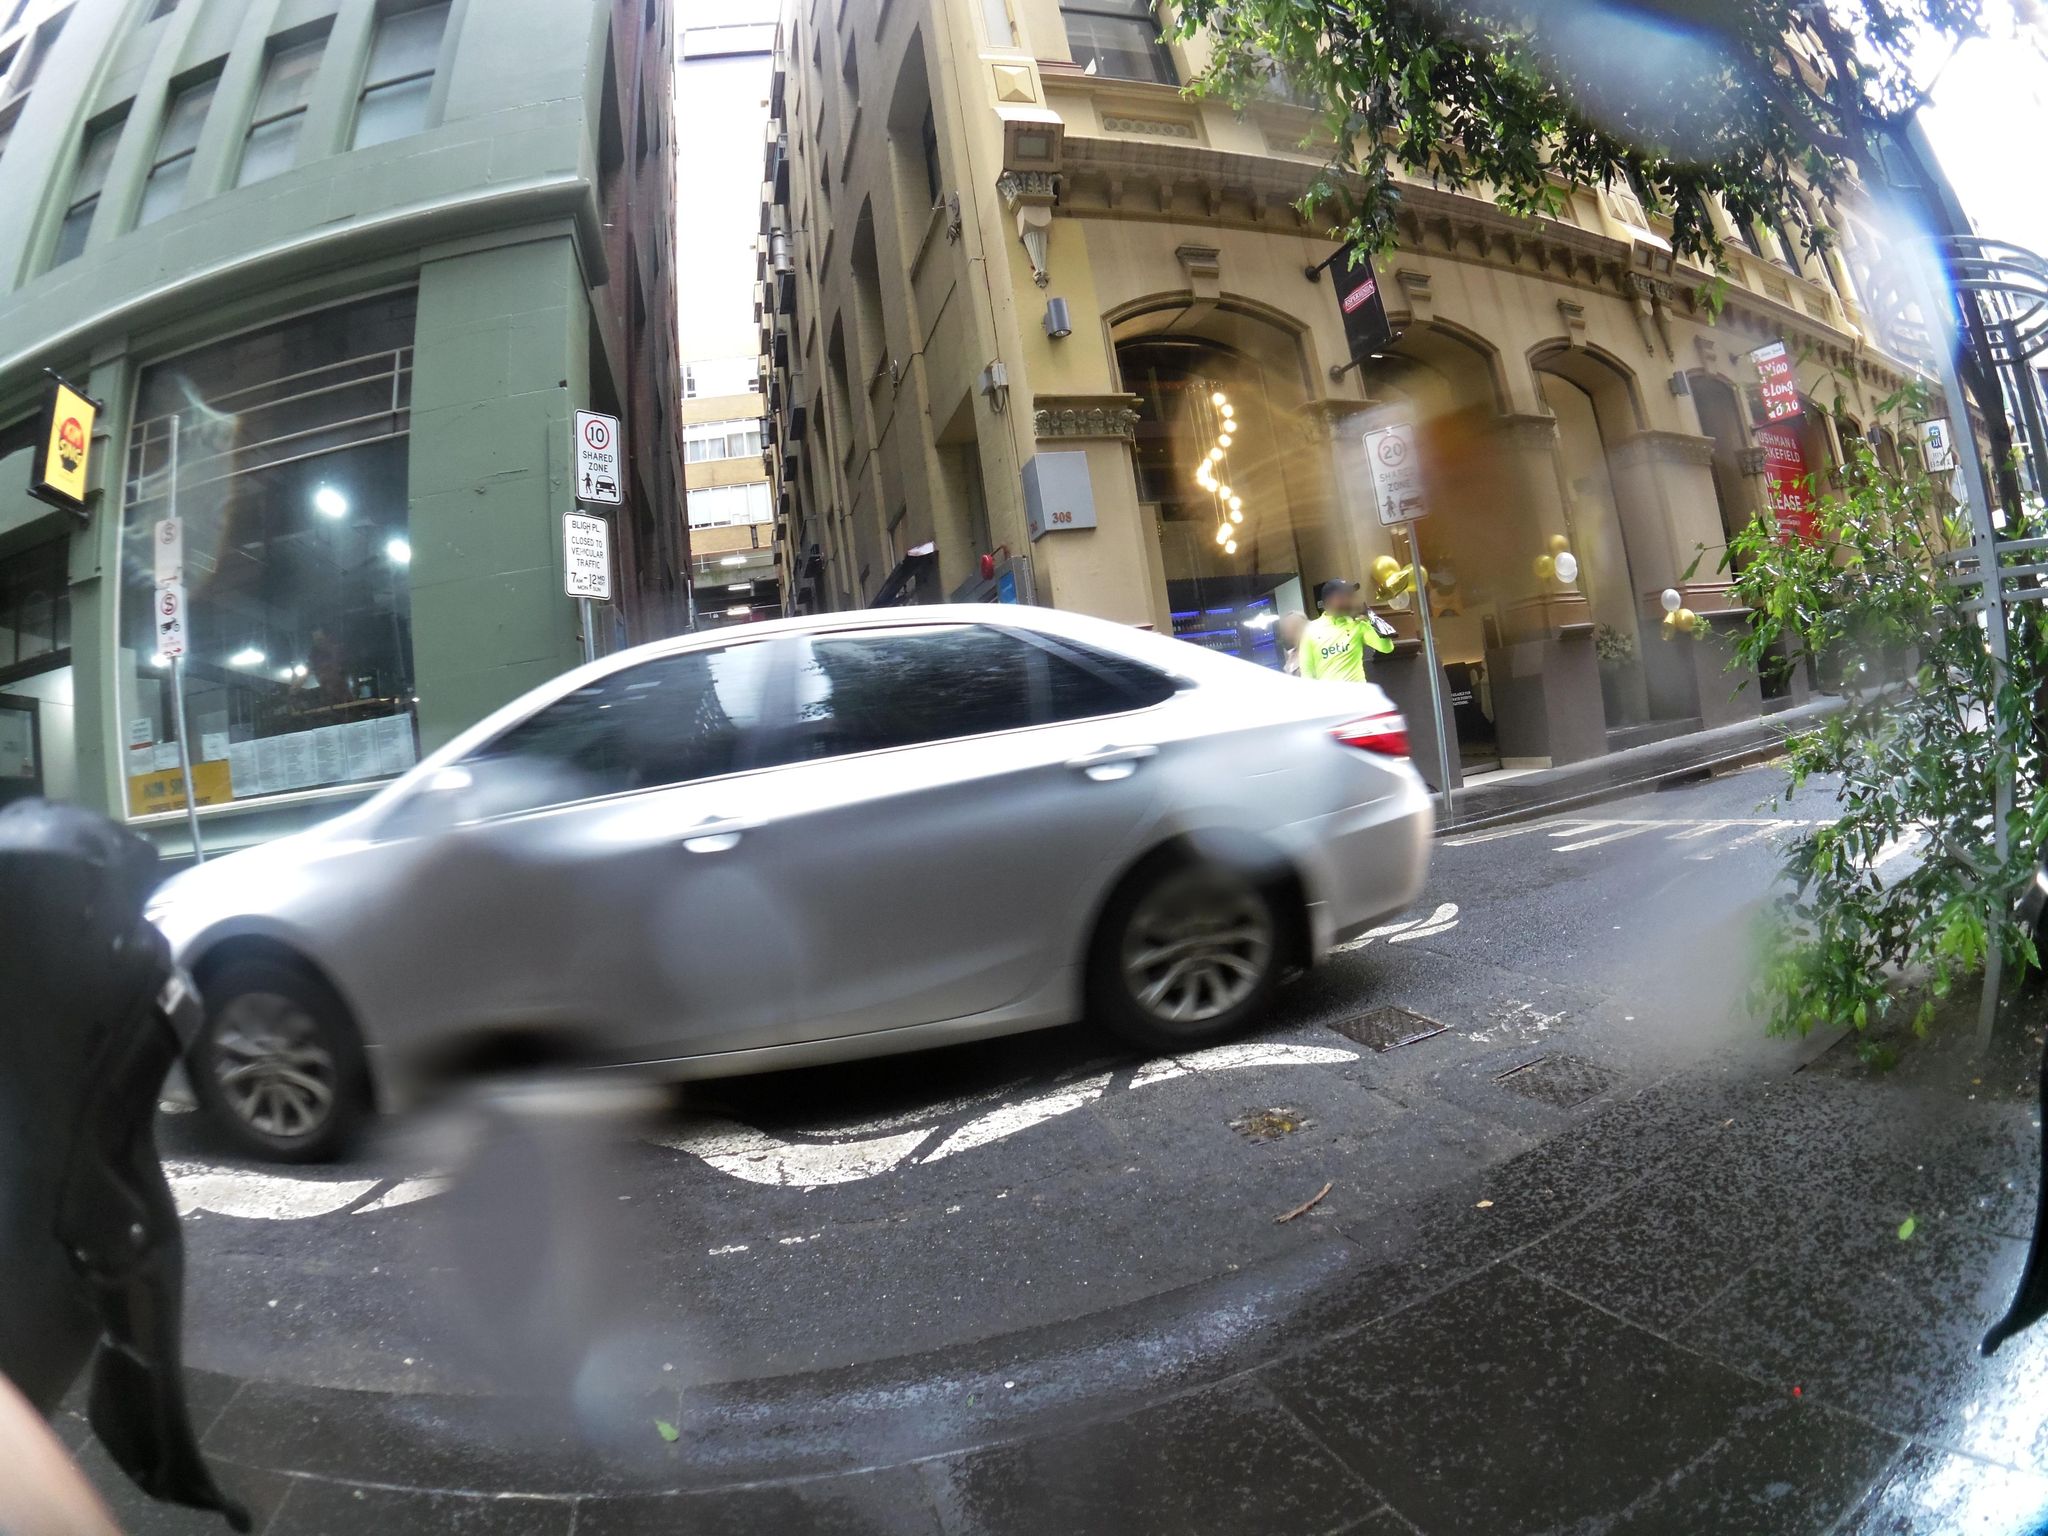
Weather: clear
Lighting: day
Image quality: slightly poor
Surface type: walking surface
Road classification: footway, corridor, pedestrian
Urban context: urban centre
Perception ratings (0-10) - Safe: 3.54, Lively: 5.31, Beautiful: 3.33, Boring: 3.53, Depressing: 3.08, Wealthy: 7.01